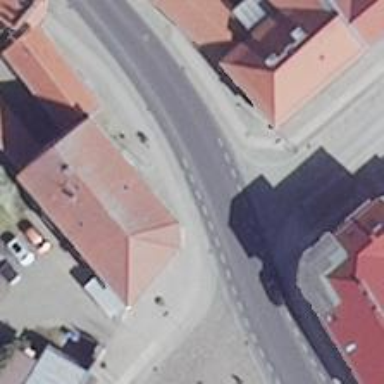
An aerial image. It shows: Hipped roof on apartment building.